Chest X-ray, PA view. Patient: 59 years old, sex F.
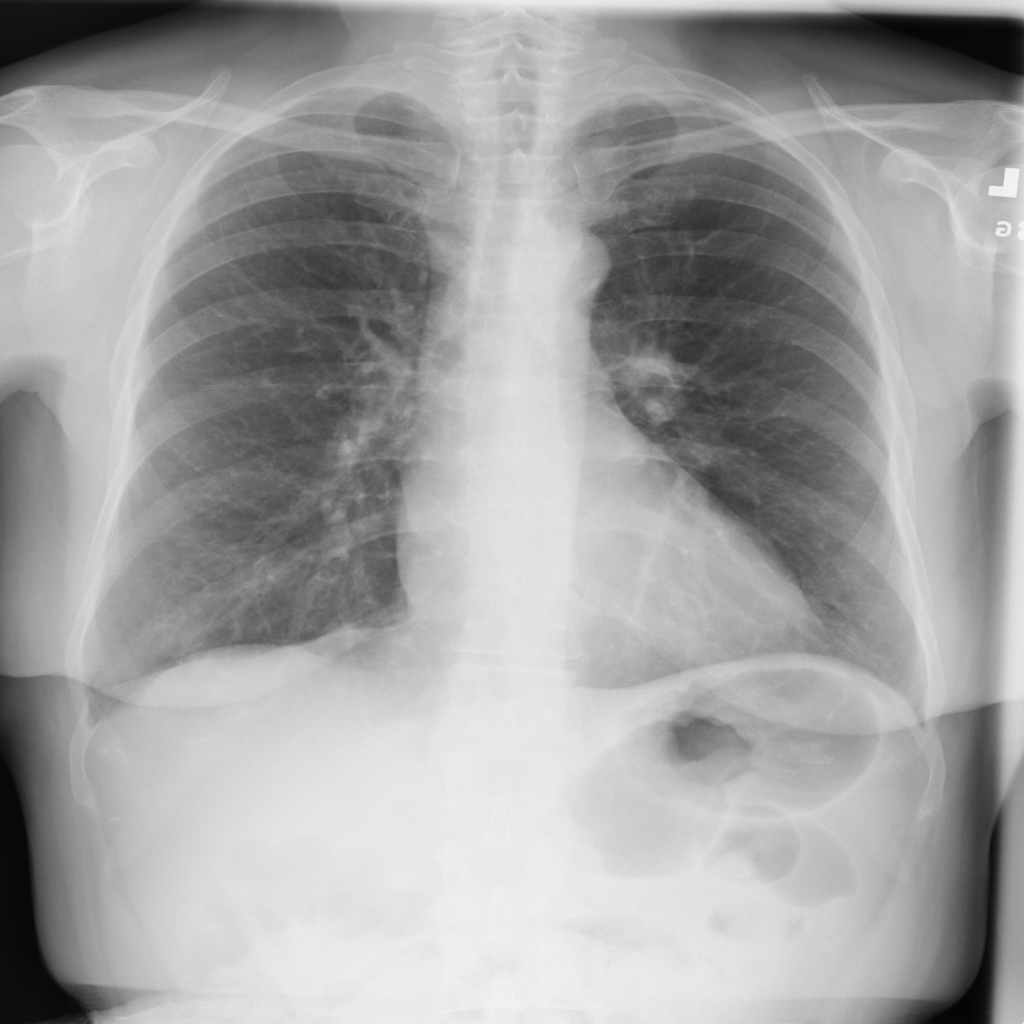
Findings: No Finding